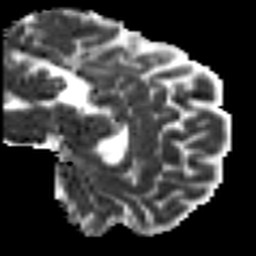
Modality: MD
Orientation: sagittal
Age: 36
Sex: female
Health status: ill
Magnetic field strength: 3 T
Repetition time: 8.4 s
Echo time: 0.0926 s